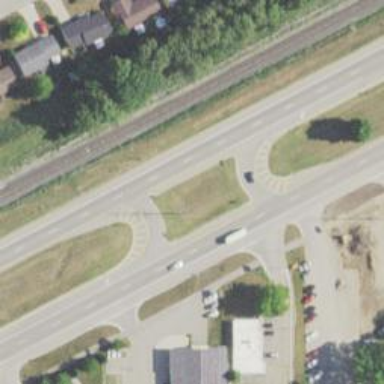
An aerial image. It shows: Primary link highway with asphalt surface.